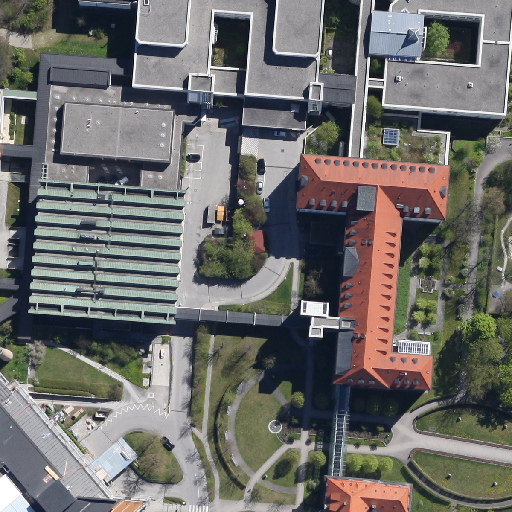
Referring expression: vehicle